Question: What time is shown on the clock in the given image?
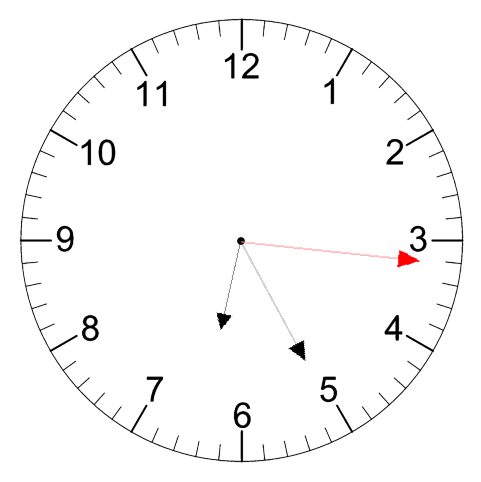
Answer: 06:25:16